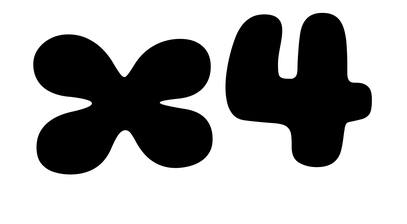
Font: Gluten_Black